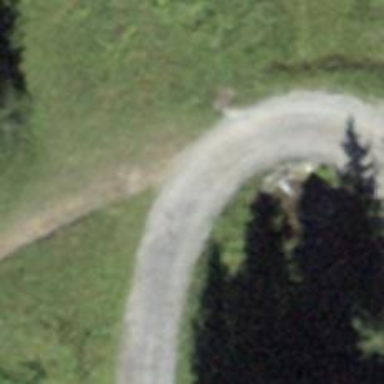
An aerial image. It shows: Gravel track with grade 3 track type. It is designated as downhill skiing track.